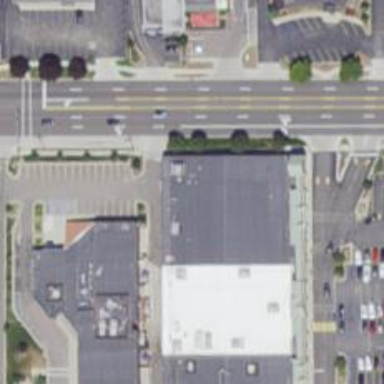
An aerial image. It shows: Pharmacy providing healthcare services.